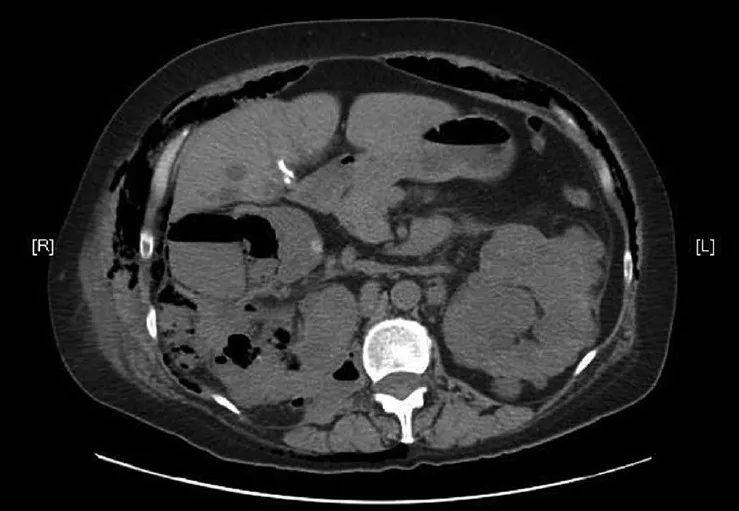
EPN on CT of abdomen; the subcutaneous emphysema extending from the abdomen's right side involves the thorax.
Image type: radiology (ct)